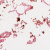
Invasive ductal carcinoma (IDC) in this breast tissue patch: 0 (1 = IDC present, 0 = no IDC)